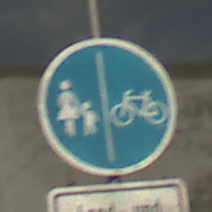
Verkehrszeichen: GetrennterRadUndGehwegRadwegRechts
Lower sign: BesondereFahrzeugeUndTransportgueter8
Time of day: MorningAfternoon
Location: Outdoor (Beach)
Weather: PartlyCloudy
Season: NotSpecified
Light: Natural